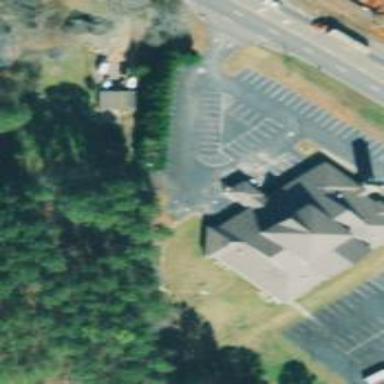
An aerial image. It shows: Building that is place of worship.